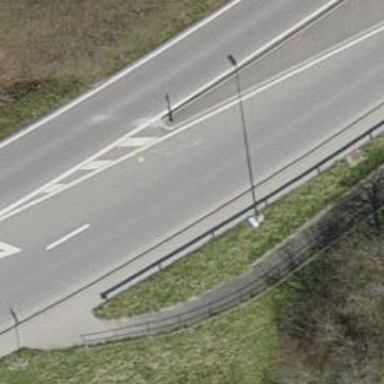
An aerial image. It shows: Secondary road with asphalt surface and sidewalk on the left side.